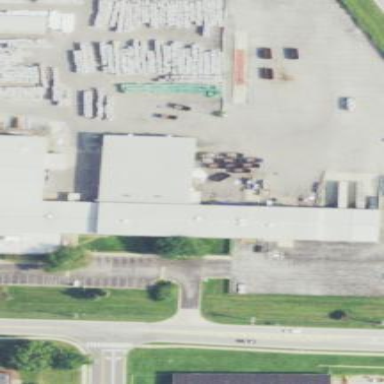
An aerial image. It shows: Industrial building with grey roof.